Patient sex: F
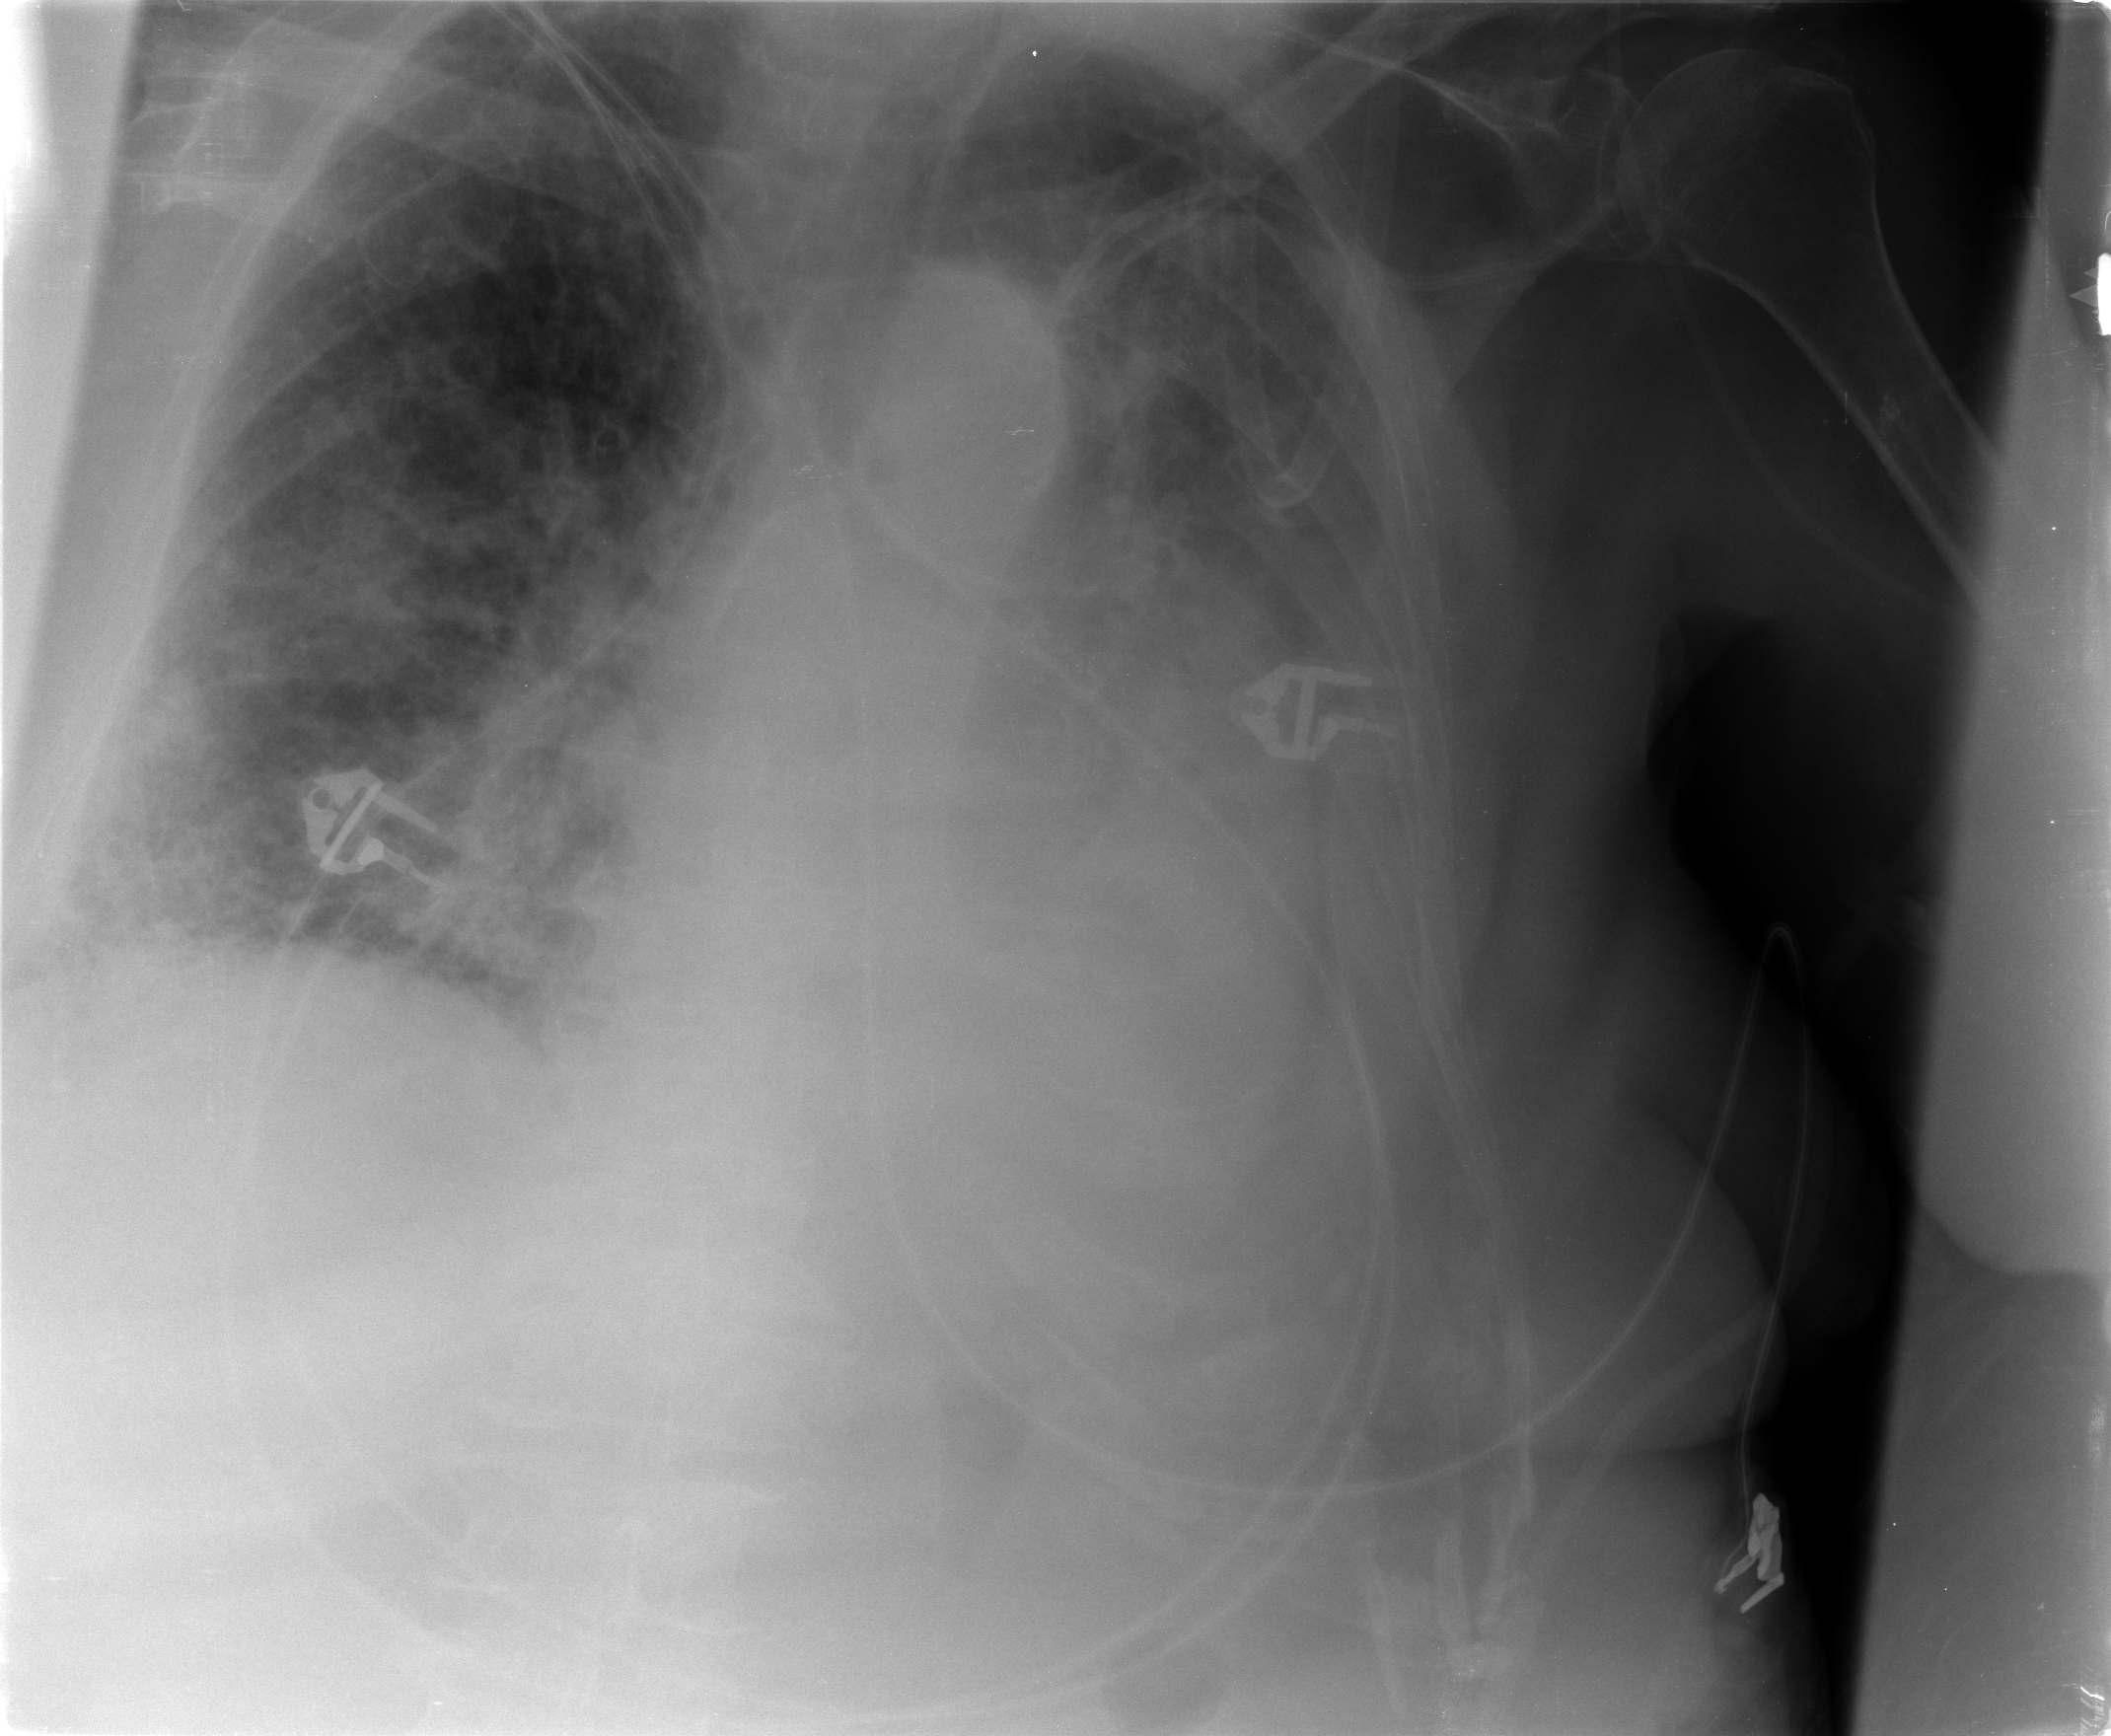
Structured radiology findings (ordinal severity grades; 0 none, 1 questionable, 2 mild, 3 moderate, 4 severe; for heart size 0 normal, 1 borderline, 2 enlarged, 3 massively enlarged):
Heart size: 2
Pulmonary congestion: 0
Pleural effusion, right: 2
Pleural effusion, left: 3
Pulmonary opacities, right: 3
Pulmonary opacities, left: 2
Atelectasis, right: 2
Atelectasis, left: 3